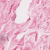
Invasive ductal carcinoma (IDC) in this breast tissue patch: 0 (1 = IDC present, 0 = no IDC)